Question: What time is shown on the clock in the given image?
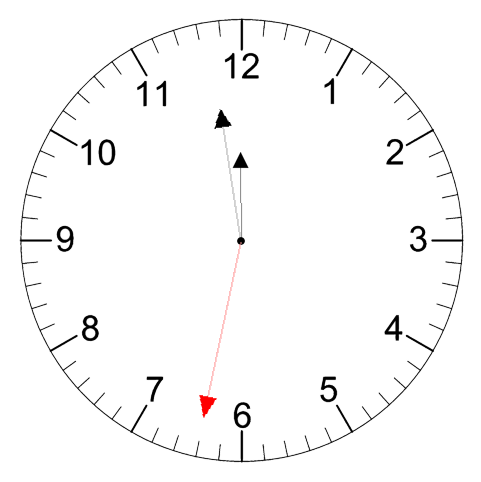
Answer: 11:58:32